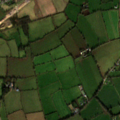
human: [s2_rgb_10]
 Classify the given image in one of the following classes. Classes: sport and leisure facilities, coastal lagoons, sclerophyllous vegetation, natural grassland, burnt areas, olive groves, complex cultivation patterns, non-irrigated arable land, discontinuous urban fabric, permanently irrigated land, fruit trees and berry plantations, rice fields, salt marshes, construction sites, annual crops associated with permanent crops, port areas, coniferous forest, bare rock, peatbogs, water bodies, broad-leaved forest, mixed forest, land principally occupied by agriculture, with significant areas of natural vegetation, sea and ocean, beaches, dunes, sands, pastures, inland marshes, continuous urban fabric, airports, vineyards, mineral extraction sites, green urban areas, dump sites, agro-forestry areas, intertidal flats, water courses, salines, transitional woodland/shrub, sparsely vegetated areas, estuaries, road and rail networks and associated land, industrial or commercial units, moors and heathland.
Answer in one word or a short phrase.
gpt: non-irrigated arable land, pastures